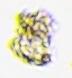
Label: Detritus